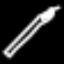
Label: pencil